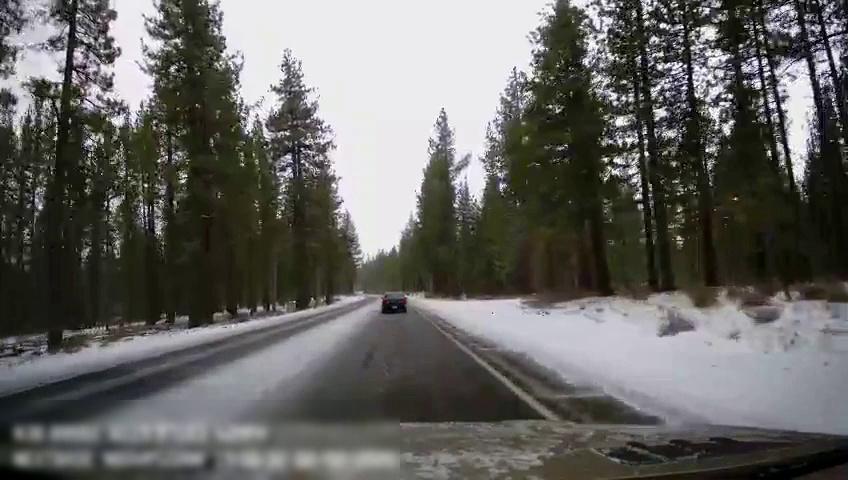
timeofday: Day
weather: Snowy
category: Drivable Space
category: Vehicles | Car
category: Lanes | Current Lane